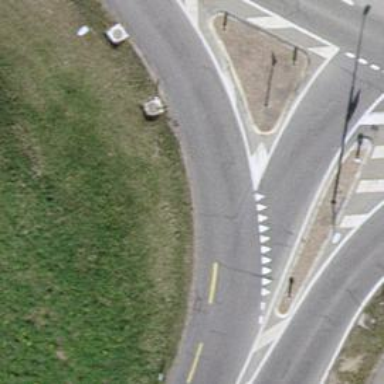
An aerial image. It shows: Secondary link road.